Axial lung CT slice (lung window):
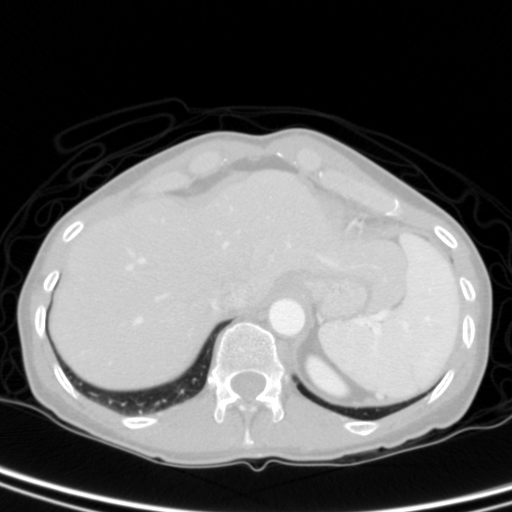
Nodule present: no